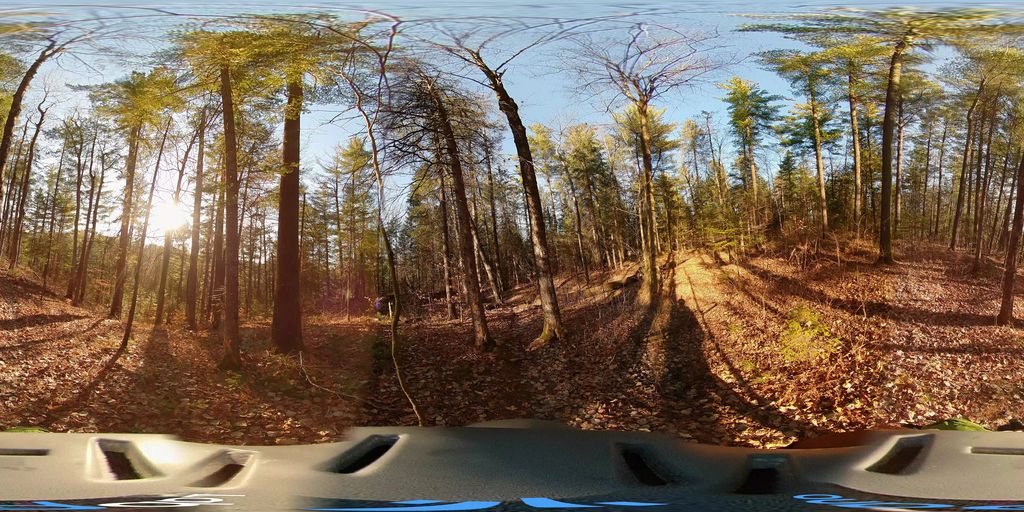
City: ottawa-gatineau